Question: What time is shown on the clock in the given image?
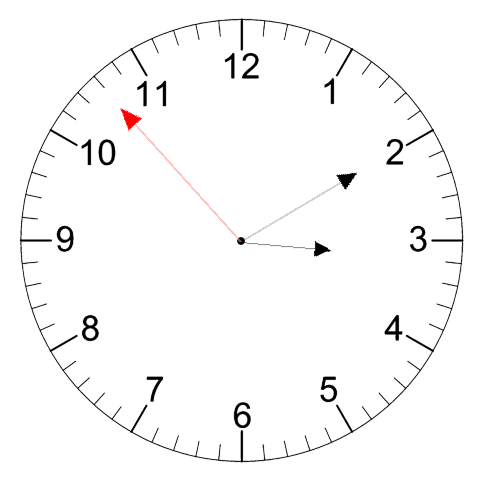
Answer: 03:09:53